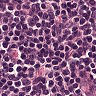
Metastatic tissue present: no